Current action and preconditions to check: trajectory_clear

Your task: For each precondition in the list above, predict whether it will hold at this action.

Consider the current scene as observed from the mobile robot's camera, and analyze the predicted future states of all dynamic agents (e.g., people, animals, vehicles, or any moving entities) within the NEXT SECOND.

IMPORTANT: Only answer "very likely" if you are absolutely certain—based on strong, clear evidence—that a dynamic agent will violate the precondition in the predicted future state. Do NOT answer "very likely" for unlikely, ambiguous, or low-probability risks.

Ask yourself for each precondition: Is there a high probability, with clear and convincing evidence, that the predicted future states of any dynamic agent will interfere with the predicted future state of the currently executing action within the NEXT SECOND, causing that precondition to fail?

Assess the risk level based on these predictions. Use "likely" or "very likely" if motions create a clear risk of interference.

Use "neutral" or "improbable" if agents are nearby but their predicted paths are clearly diverging or non-conflicting.

Failure Risk Categories: "very improbable", "improbable", "neutral", "likely", "very likely"

Answer Format: Output ONLY the probability_of_failure value from these categories: "very improbable", "improbable", "neutral", "likely", "very likely"

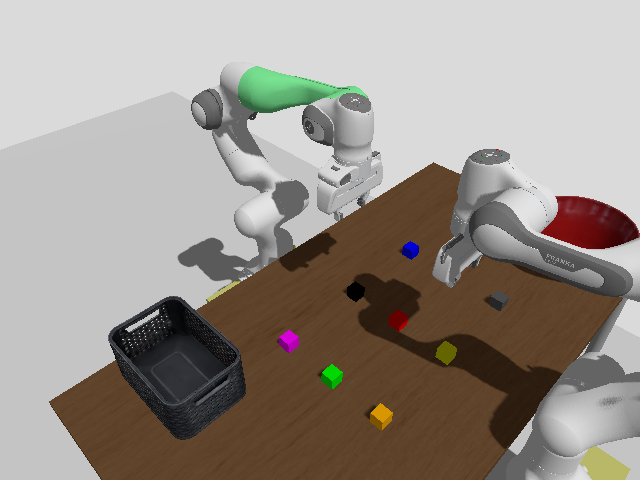

Answer: very improbable